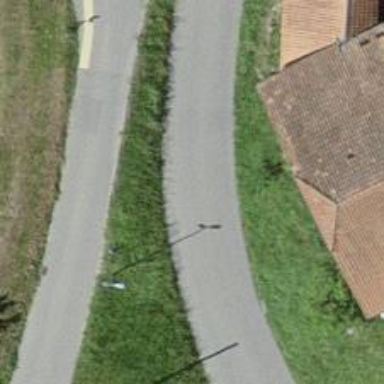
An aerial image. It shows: Smoothly paved residential road.